Interaction volume radius: 10 \u00c5
Interaction volume height: 45 \u00c5
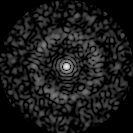
Disorder parameter: 0.8449